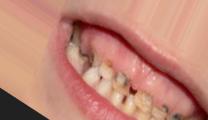
Condition: Caries